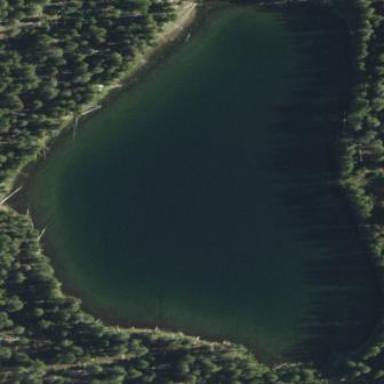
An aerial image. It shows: Serene lake.